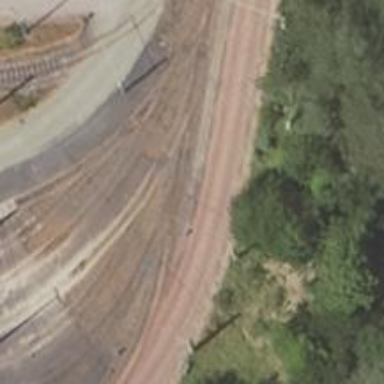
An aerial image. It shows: Railway switch with the turnout pointing to the right.